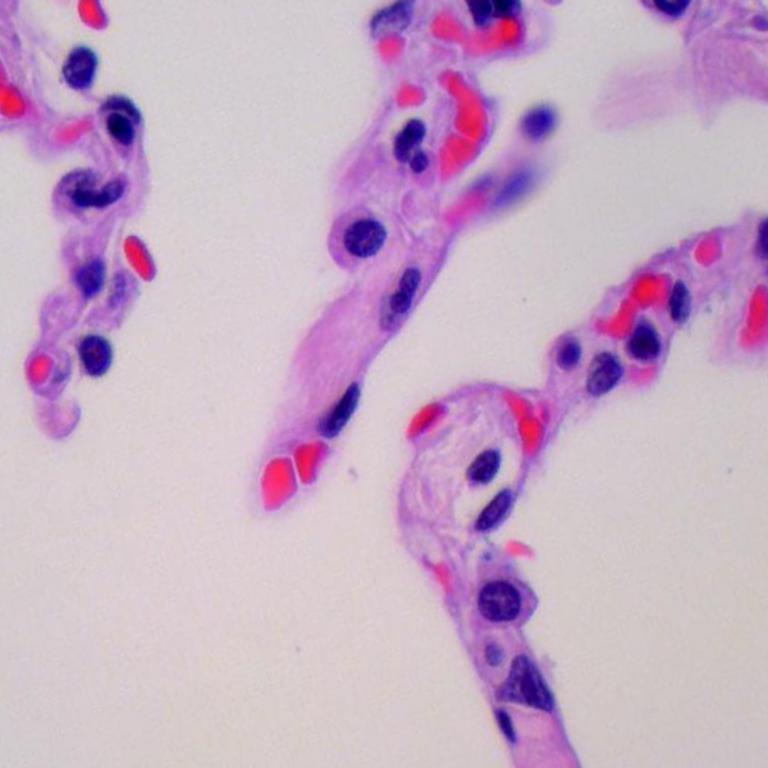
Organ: lung
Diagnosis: benign